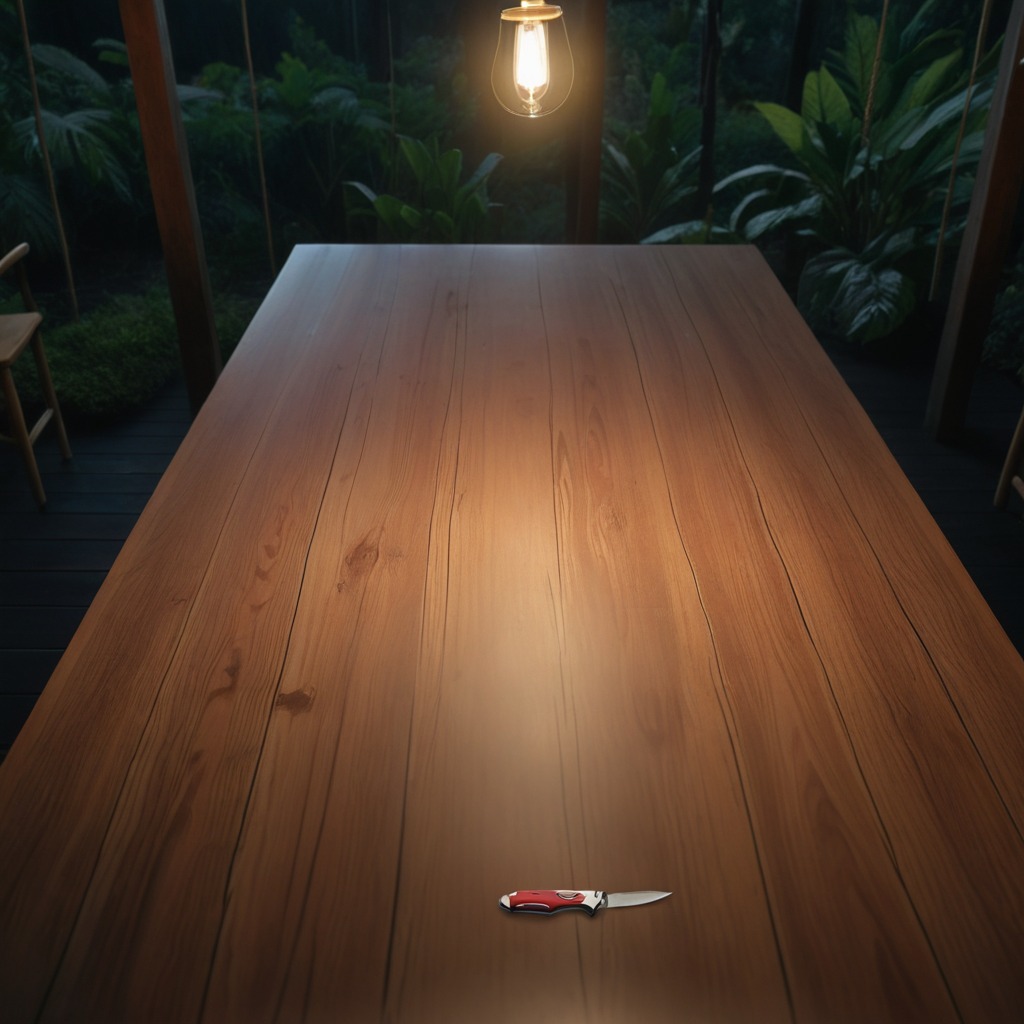
A utility knife is lying on a wooden table inside a jungle field workshop tent at night.